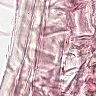
Metastatic tissue present: no